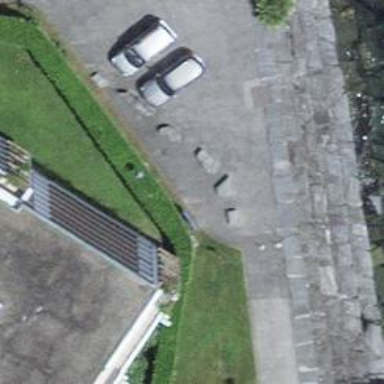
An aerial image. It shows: Brown bench in the vicinity.